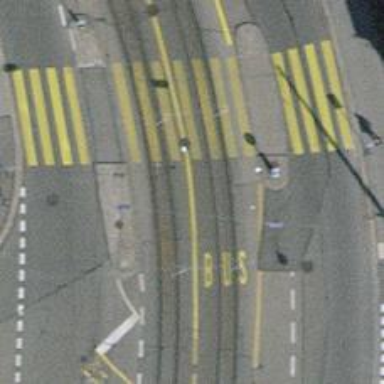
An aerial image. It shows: Uncontrolled zebra crossing with island. The crossing is marked with zebra stripes.